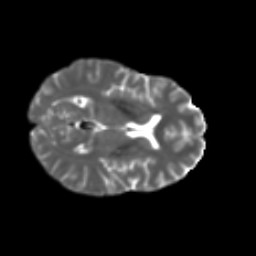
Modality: T2w
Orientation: axial
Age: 54
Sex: female
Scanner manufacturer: ge
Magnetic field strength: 3 T
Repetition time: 7.8 s
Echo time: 0.0606 s